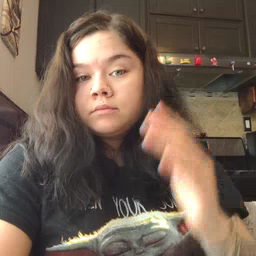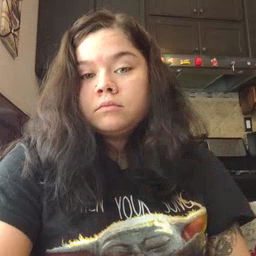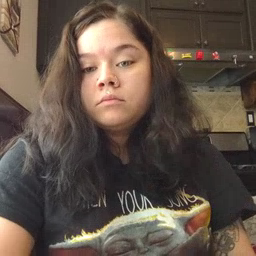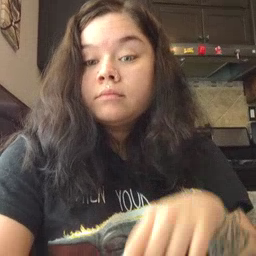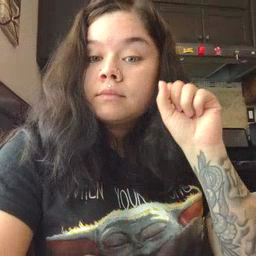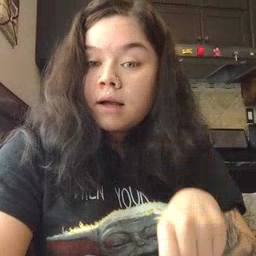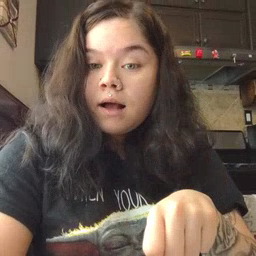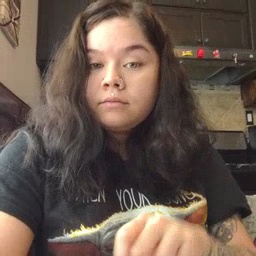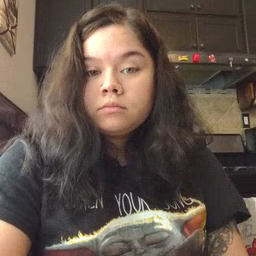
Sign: can